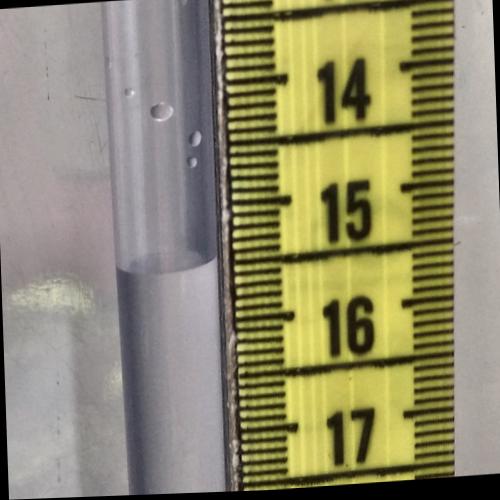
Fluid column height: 15.5 cm